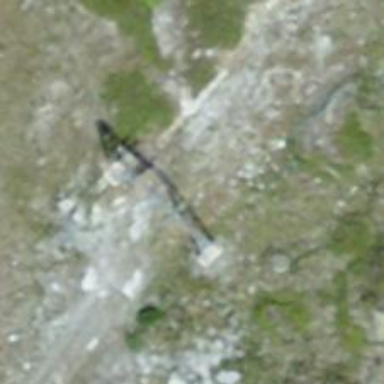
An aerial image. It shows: Pylon for aerialway.